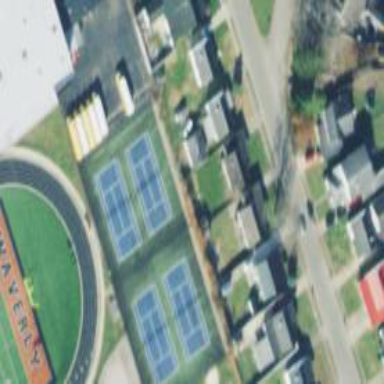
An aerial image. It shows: Tennis court on pitch designated for leisure land.